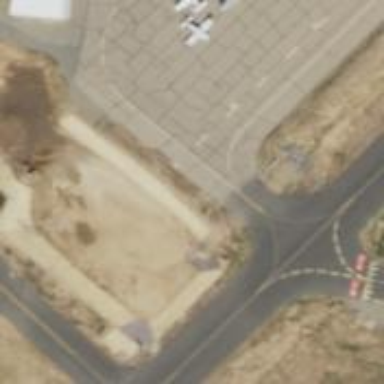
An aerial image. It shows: Image of taxiway at airport.